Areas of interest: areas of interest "Weicheng Lanye"
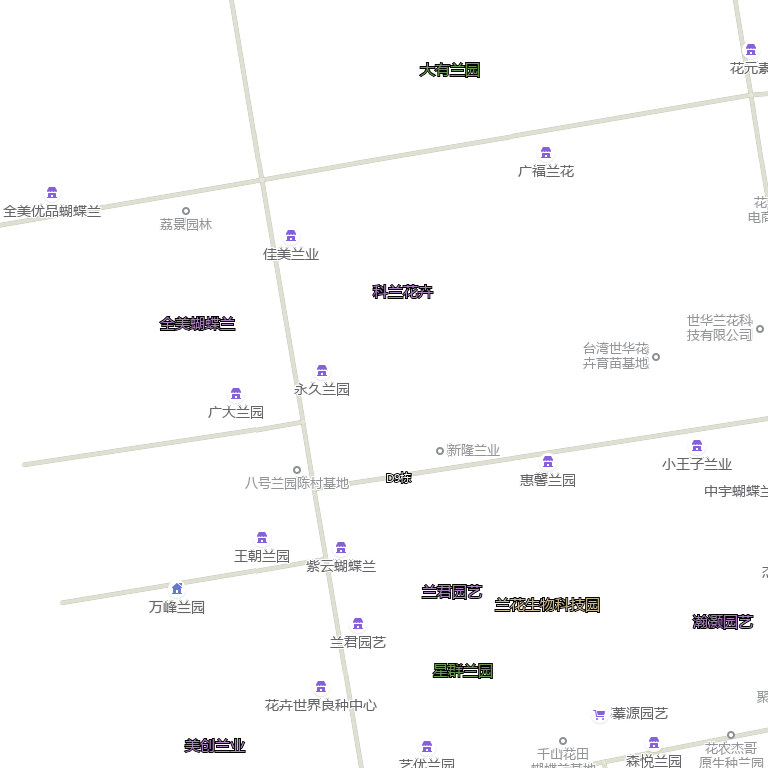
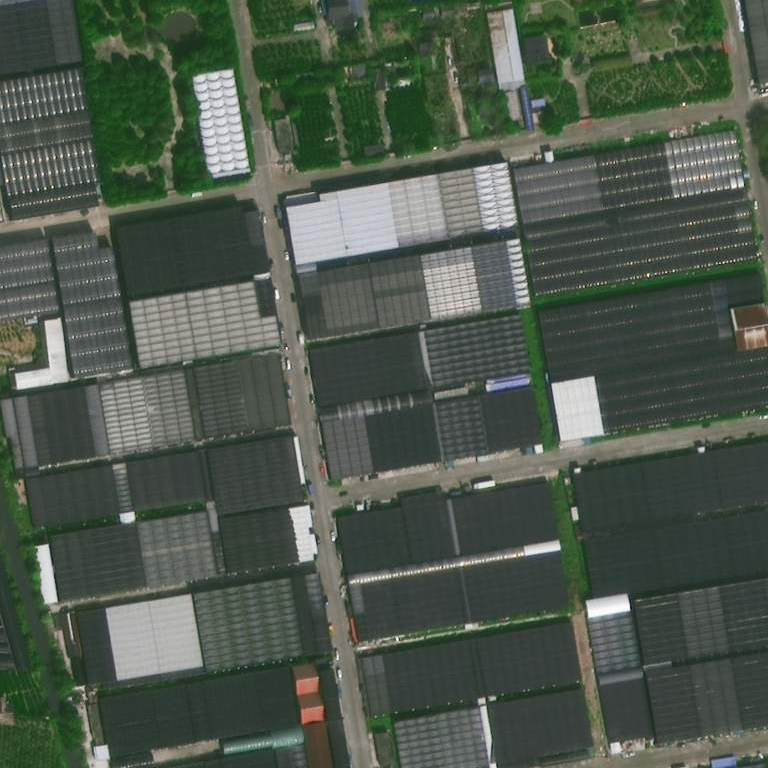